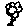
Label: flower